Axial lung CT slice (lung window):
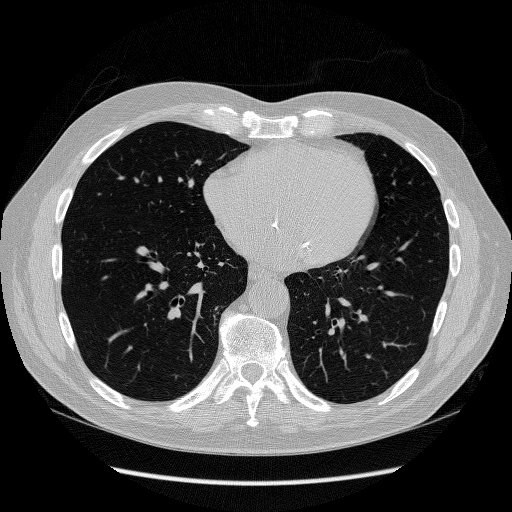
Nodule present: no